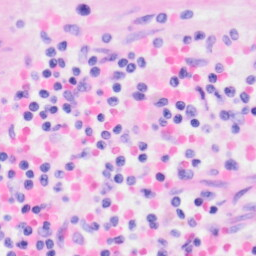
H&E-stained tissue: Kidney